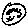
Label: moon